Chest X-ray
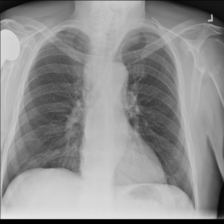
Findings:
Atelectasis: negative
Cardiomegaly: negative
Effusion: negative
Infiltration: negative
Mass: negative
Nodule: negative
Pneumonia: negative
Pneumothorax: negative
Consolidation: negative
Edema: negative
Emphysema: negative
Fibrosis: negative
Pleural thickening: negative
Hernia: negative